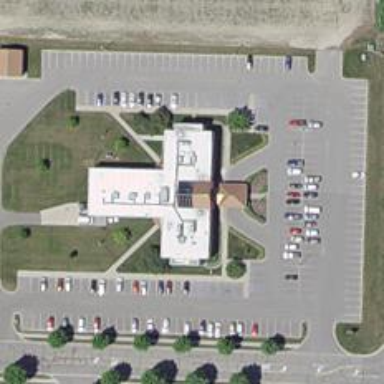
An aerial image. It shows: Healthcare clinic.